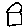
Label: house